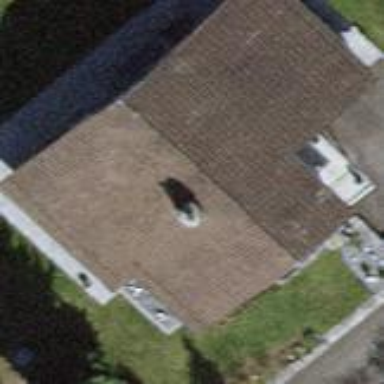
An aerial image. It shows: Building with tile roof.